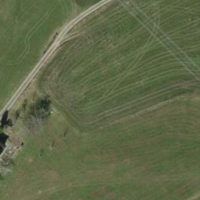
EUNIS habitat code: 24
Species observed at this site:
Geum rivale